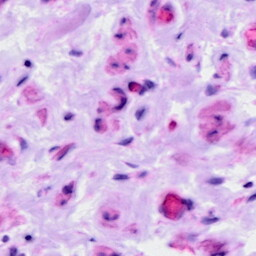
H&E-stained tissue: Ovarian